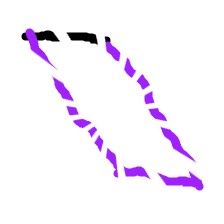
Shape: parallelogram